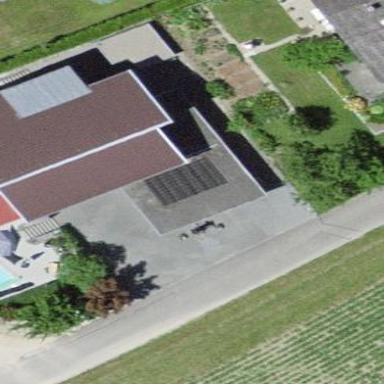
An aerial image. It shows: Residential building.